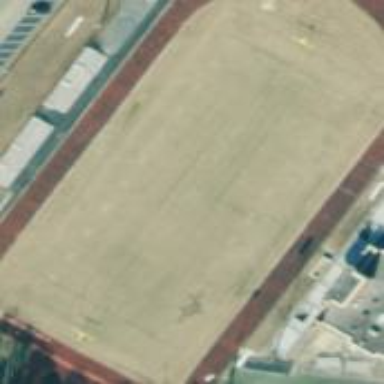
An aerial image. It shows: Pitch for American football.